Question: I need to collapse divs (left: logo, banner, right: buttons group A, buttons group B)
I want these to collapse in specific way depending on screen size:
1. Button group B collapse
2. Banner collapse
If screen resolution is super high I want to have banner+logo on left (red+green), blank space in middle, and two button groups on right (blue+purple)
See image below:

This is what I have tried so far:
<URL>
To be honest it was trial and error, and boxes are collapsing in way not good for me.
'''
<style>
/* just example - color, fixed size of box */
.green { background: green; width: 80px; height: 70px; }
.red { background: red; width: 270px; height: 70px; }
.purple { background: purple; width: 70px; height: 70px; }
.blue { background: blue; width: 70px; height: 70px; }
.box { margin: 2px; }
/* proper css experiments */
.left {
float: left;
}
.left .box {
float: left;
}
.right {
float: right;
}
.right .box {
float: left;
}
</style>
<div class="left">
<div class="box green"></div>
</div>
<div class="left">
<div class="box red"></div>
</div>
<div class="right">
<div class="box purple"></div>
</div>
<div class="right">
<div class="box blue"></div>
</div>
'''
Any help will be appreciated
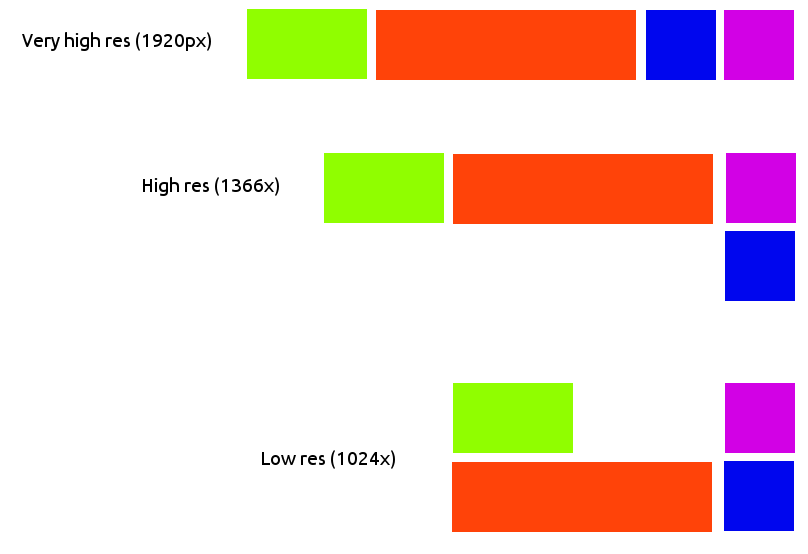
Answer: You can use css media queries for this. Check out the modified example: <URL>
I've modified your css code a bit, but the most important part is :
'''
@media (max-width: 454px) {
.left {
width : 280px;
}
.right {
width: 80px;
}
}
@media (min-width: 455px) and (max-width: 522px) {
.left {
width : 360px;
}
.right {
width: 80px;
}
}
'''
You can replace the values to fit your needs